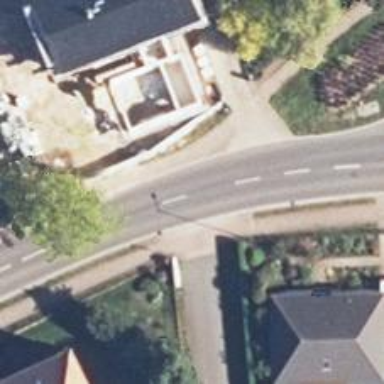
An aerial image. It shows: Tertiary road with asphalt surface.